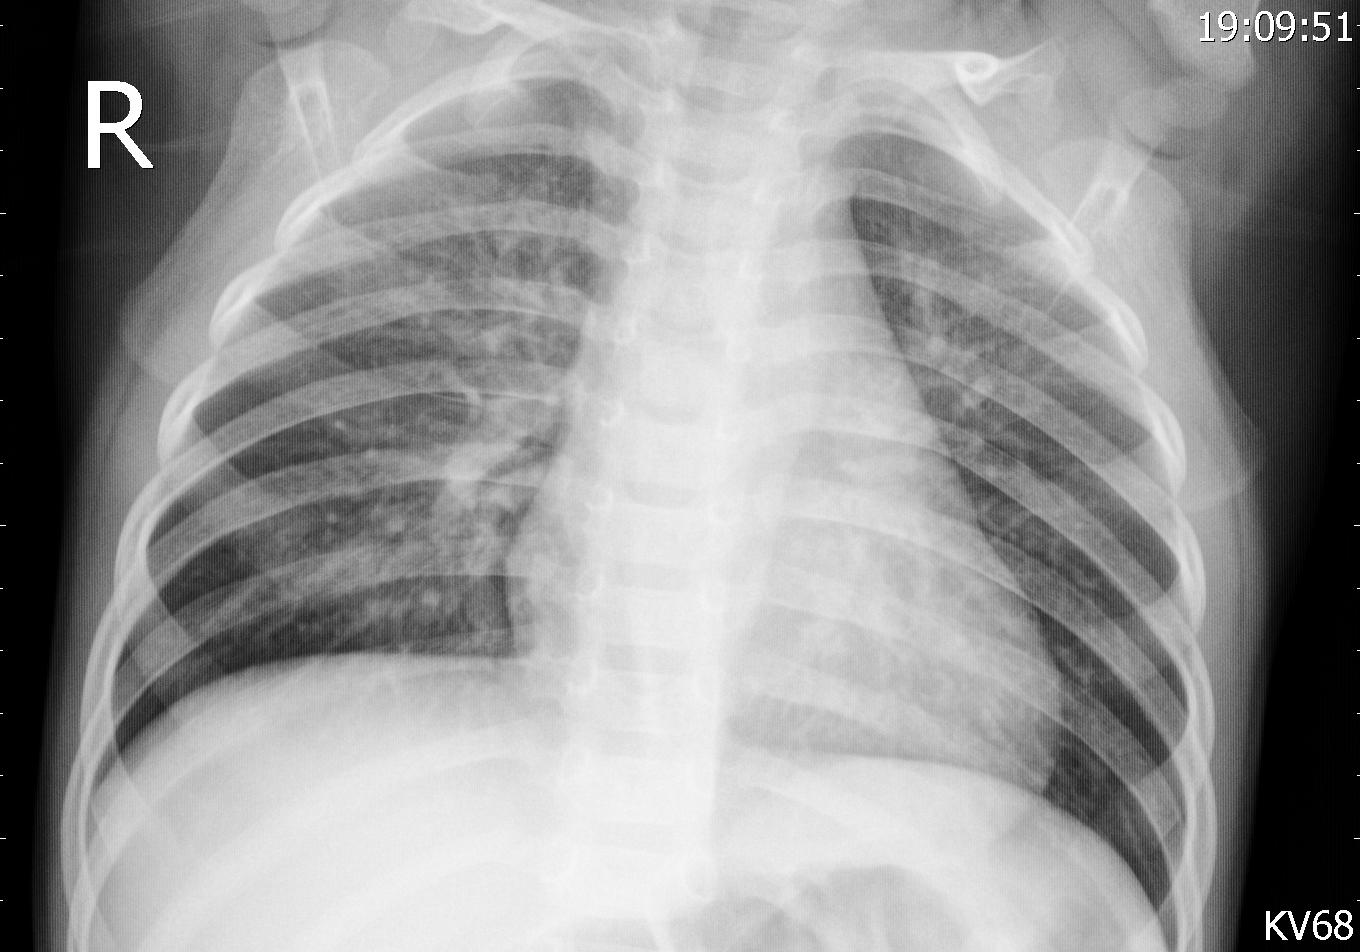
Diagnosis: PNEUMONIA